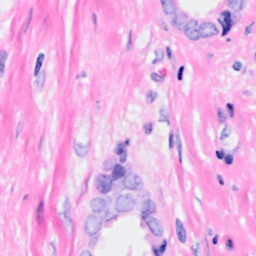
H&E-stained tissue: Breast